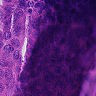
Metastatic tissue present: yes